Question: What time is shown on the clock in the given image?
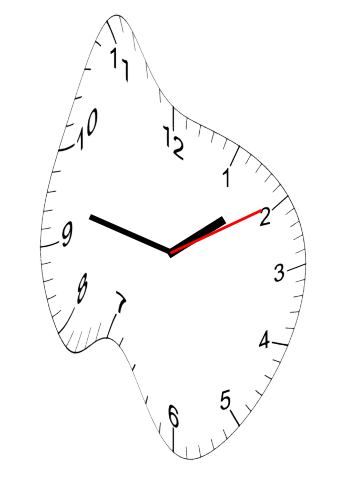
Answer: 01:47:10